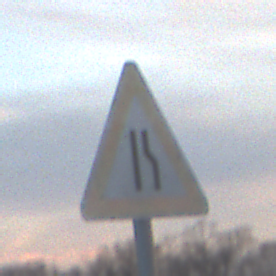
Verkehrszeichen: EinseitigVerengteFahrbahnRechts
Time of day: SunriseSunset
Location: Outdoor (Nature)
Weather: PartlyCloudy
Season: NotSpecified
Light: Natural